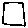
Label: square